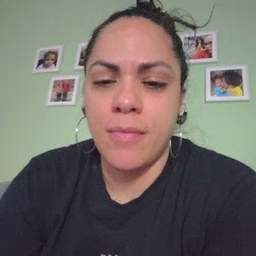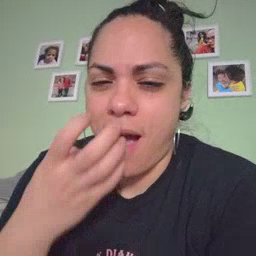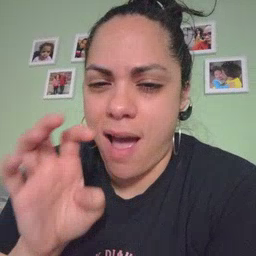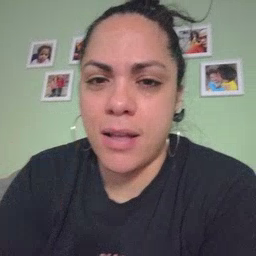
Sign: hot